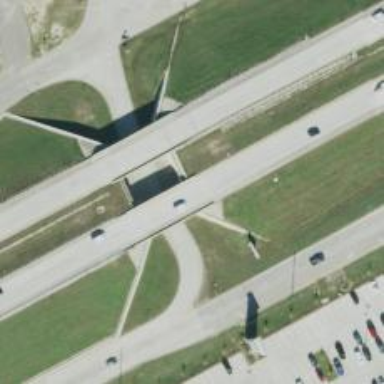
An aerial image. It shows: Motorway bridge.